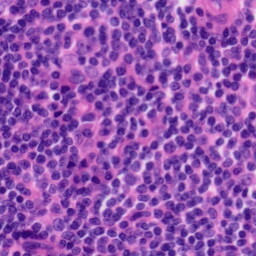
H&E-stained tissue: Tonsil